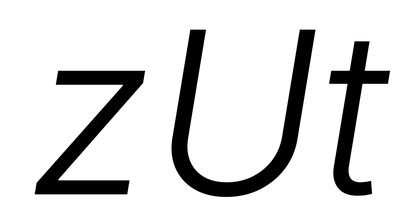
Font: Inter-Italic_Light_Italic